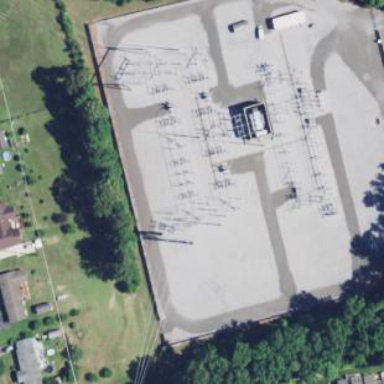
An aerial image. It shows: Power substation.